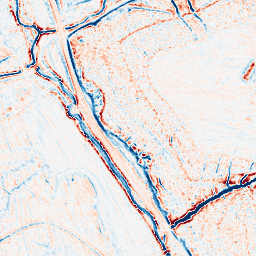
Category: edge_preserving
Decomposition family: bilateral
Decomposition parameters: d: 9
sigma_color: 75
sigma_space: 100
Upsampling method: quintic
Upsampling parameters: scale: 4
Upsampling scale: 4